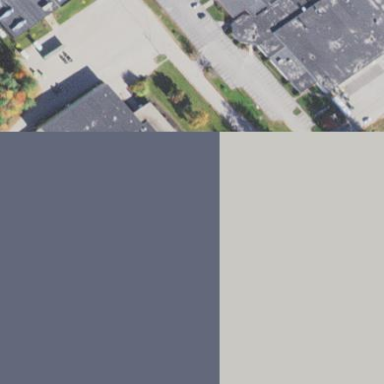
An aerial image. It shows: Commercial building.